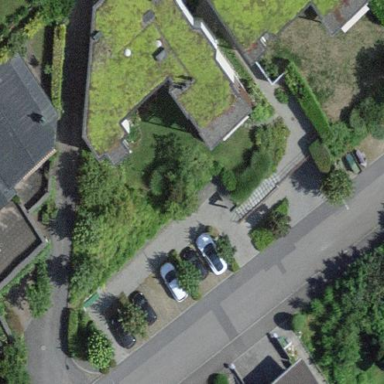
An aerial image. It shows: View of apartment building.